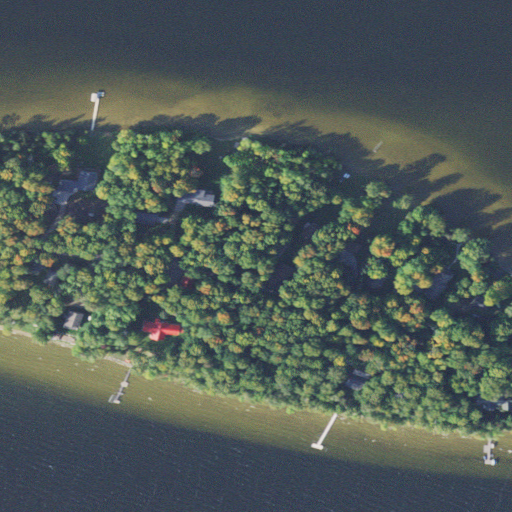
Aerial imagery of cape in Michigan named Long Point containing open water, open development, deciduous forest, woody wetlands, and evergreen forest